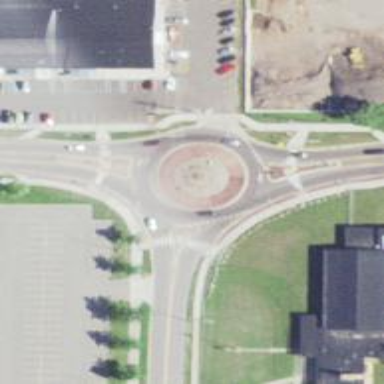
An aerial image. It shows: Zebra crossing on the road.